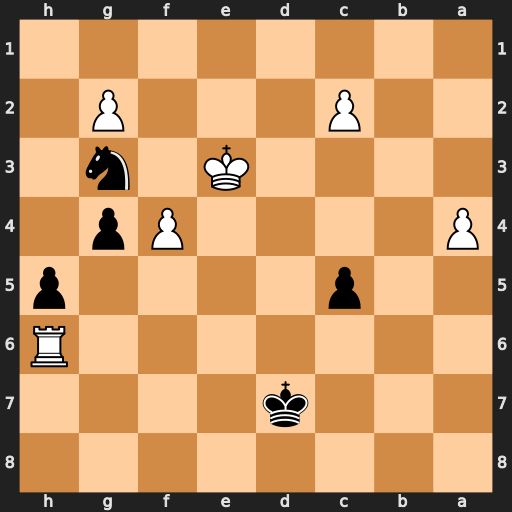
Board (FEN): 8/3k4/7R/2p4p/P4Pp1/4K1n1/2P3P1/8
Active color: b
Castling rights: -
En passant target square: -
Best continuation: Nf5+ Ke4 Nxh6